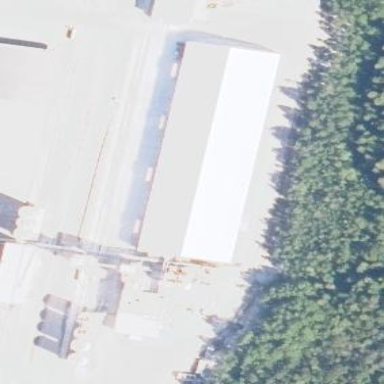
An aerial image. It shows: Warehouse building.